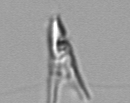
Label: Chrysochromulina_lanceolata